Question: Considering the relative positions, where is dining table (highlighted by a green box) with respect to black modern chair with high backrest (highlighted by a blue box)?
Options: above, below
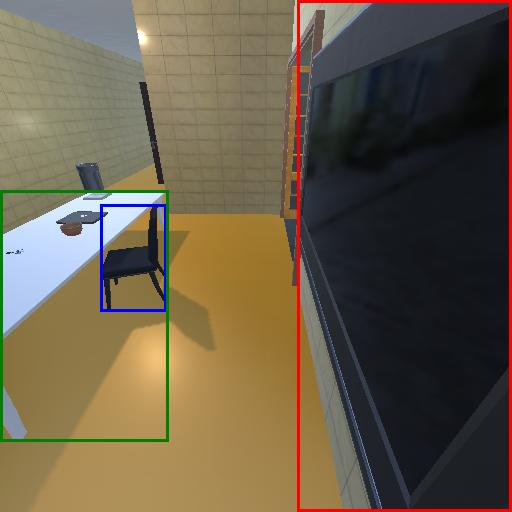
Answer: above